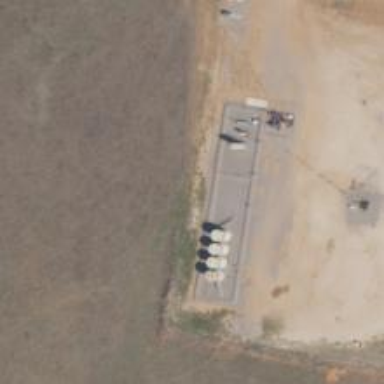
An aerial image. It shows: Storage tank with man-made structure.